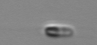
Label: flagellate_morphotype3